Identify the alterations between these two images.
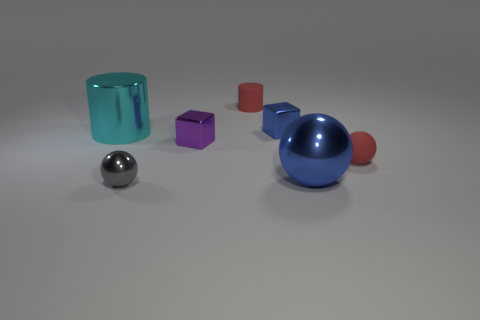
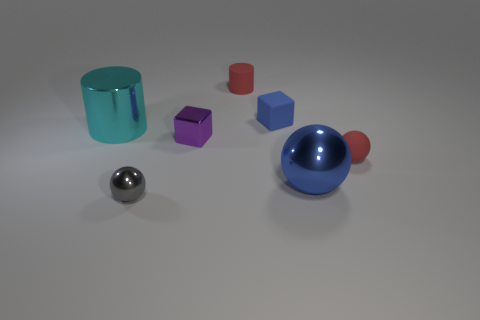
the blue metallic block became rubber
the blue block changed to rubber
the tiny blue shiny cube turned rubber
the small blue metallic cube that is behind the big blue metal object turned matte
the small blue thing turned matte
the tiny blue shiny block left of the big blue object turned matte
the tiny blue metal cube that is behind the metallic cylinder changed to matte
the tiny blue metallic block on the left side of the big blue metallic sphere turned matte